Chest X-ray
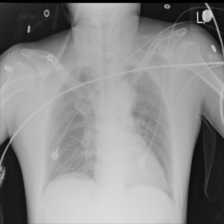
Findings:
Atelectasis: negative
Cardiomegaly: negative
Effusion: negative
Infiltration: negative
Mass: negative
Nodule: negative
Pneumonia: negative
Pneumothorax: negative
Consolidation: negative
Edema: negative
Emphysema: negative
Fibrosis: negative
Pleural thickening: negative
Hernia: negative